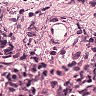
Metastatic tissue present: no